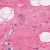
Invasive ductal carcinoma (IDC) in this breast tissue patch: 0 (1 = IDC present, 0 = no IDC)